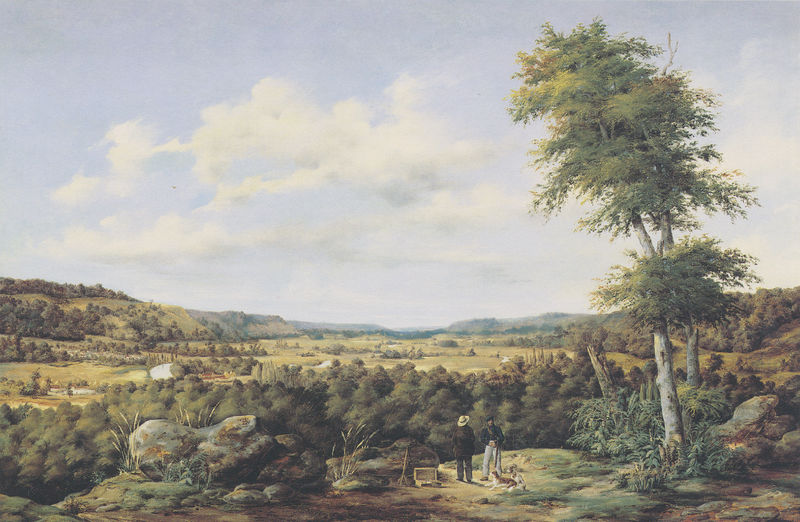
Titel: Landschaft in Belgien, Das Tal der Ourthe bei Bomal
Künstler: Johann Wilhelm Schirmer
Standort: Karlsruhe
Institution: Staatliche Kunsthalle Karlsruhe
Schlagwörter: baum, berg, blau, blätter, dunkel, felsen, gemälde, himmel, laub, mann, schatten, wasser, weiß, wolken, baumstämme, bäume, fluss, gelb, grün, landschaft, menschen, ocker, äste, grau, hell, hut, licht, männer, rücken, schwarz, gras, hund, hunde, tiere, weg, wiese, beige, malerei, hose, mensch, stehen, stein, steine, baumstamm, birken, ebene, einsamkeit, erde, feld, felder, ferne, gräser, halme, horizont, hügel, natur, stamm, strauch, weite, zweige, busch, büsche, flach, sonne, sträucher, wiesen, pflanzen, krone, tal, wald, anhöhe, sommer, italien, ort, süden, zwei, beobachten, berge, fels, fläche, hang, wüste, breitformat, landschaftsmalerei, romantik, querformat, stämme, strohhut, maler, korb, baumkrone, steppe, betrachter, flechten, moos, groß, soldat, kiste, grasbüschel, laubbaum, malen, wolcken, kasten, jäger, hügelig, vordergund, felsbrocken, wildnis, plateau, malkasten, gegenüber, koffer, moose, ragen, picknik, horizon, bäumen, landschaftsgemälde, gwewässer, macchia, felfels, bobachter, landschaftsportrait